Question: I want to make a sticky navbar that has a blur effect like <URL>. It should look like:

Here's what my HTML looks like:
'''
<header class="sticky z-10 top-10">
<nav class="backdrop-filter backdrop-blur flex items-center justify-center h-16 font-semibold text-sm after:absolute after:inset-x-0 after:w-full after:h-12 after:shadow-hr after:z-[-1] mt-12">
<section class="h-full">
<a class="flex items-center justify-center h-full pl-4" href="/"
><svg width="176" height="177" viewBox="0 0 176 177" xmlns="http://www.w3.org/2000/svg" class="w-4 h-4 fill-current dark:text-white -rotate-6"><path d="M56.576.872h4.352l20.224 70.144L51.712 177H.512L56.576.872zm57.6 144.896H71.424l10.752-39.424h20.48L72.448.872h46.848L175.36 177h-52.224l-8.96-31.232z" fill="currentColor"></path></svg><span class="text-lg sr-only">Home</span></a
>
</section>
<section class="h-full">
<ul class="flex items-center justify-center h-full">
<li class="mx-4"><a class="text-lg font-bold text-gray-700/75 hover:text-gray-900 dark:text-white/50 dark:hover:text-white" href="/essays">Essays</a></li>
<li class="mx-4"><a class="text-lg font-bold text-gray-700/75 hover:text-gray-900 dark:text-white/50 dark:hover:text-white" href="/tutorials">Tutorials</a></li>
<li class="mx-4"><a class="text-lg font-bold text-gray-700/75 hover:text-gray-900 dark:text-white/50 dark:hover:text-white" href="/snippets">Snippets</a></li>
<li class="mx-4"><a class="text-lg font-bold text-gray-700/75 hover:text-gray-900 dark:text-white/50 dark:hover:text-white" href="/tips">Tips</a></li>
<li class="mx-4"><a class="text-lg font-bold text-gray-700/75 hover:text-gray-900 dark:text-white/50 dark:hover:text-white" href="/feed.xml">RSS</a></li>
<li class="mx-4"><a class="text-lg font-bold text-gray-700/75 hover:text-gray-900 dark:text-white/50 dark:hover:text-white" href="/about">About</a></li>
</ul>
</section>
</nav>
</header>
<h1 class="text-5xl font-bold text-center font-serif mt-20">All Essays By Date</h1>
<h2 class="w-3/4 mx-auto mt-4 mb-8 text-lg font-semibold text-center text-gray-700 dark:text-gray-300 sm:w-2/4">Scroll down to browse all of my essays by date and title. Essays are listed in reverse chronological order with my newest essay at the top and my oldest essay at the bottom.</h2>
<main class="prose block mx-auto">
<p>Have you ever visited a website and been completely in awe of the elegance and simplicity of its design? For me, that website is <a target="_blank" rel="noopener noreferrer" href="https://stripe.com/">Stripe</a>. Stripe is a company that allows people and businesses to accept payments online and in mobile apps. That doesn't sound like a company that would have an exquisite website design, but look at how Stripe describes themselves on their about page.</p>
<blockquote>
<p>"We think that building an internet business is a problem rooted in code and design, not finance."</p>
</blockquote>
<p>Rather than making design an afterthought, it's treated as a first-class citizen at Stripe. You can almost feel the hours of work spent iterating over designs and making minor tweaks when viewing the website's pages. In this article, I'm going to break down how Stripe creates these beautiful designs and give some tips and tricks to web designers and developers alike.</p>
<h3 id="the-design">
<a href="#the-design" class="anchor"><span class="icon icon-link"></span></a>The Design
</h3>
<div style="display: inline-block; max-width: 100%; overflow: hidden; position: relative; box-sizing: border-box; margin: 0px;">
<div style="box-sizing: border-box; display: block; max-width: 100%;"></div>
</div>
<p>Pictured above is the design for Stripe's main landing page. At first glance, here's what really sticks out to me:</p>
<ol>
<li>Crisp typography</li>
<li>Stunning color palette</li>
<li>High-quality images</li>
<li>Bold call-to-action buttons</li>
</ol>
<p>Let's start with the first observation: the font.</p>
<h3 id="typography">
<a href="#typography" class="anchor"><span class="icon icon-link"></span></a>Typography
</h3>
<p>Stripe uses a font called <a target="_blank" rel="noopener noreferrer" href="https://www.fontshop.com/families/camphor">Camphor</a>. It's a modern, uncluttered, sans serif font designed by Nick Job in 2010. It <em>really</em> shines here and looks great in a variety of weights.</p>
<div style="display: inline-block; max-width: 100%; overflow: hidden; position: relative; box-sizing: border-box; margin: 0px;">
<div style="box-sizing: border-box; display: block; max-width: 100%;"> </div>
<p>Let's see how we can make our font as crisp and clear as possible. First, we'll define our font family to be Camphor along with some fallback fonts. <strong>Note:</strong> Camphor is not free and should be purchased if you're planning to use it in production. However, I did find a <a target="_blank" rel="noopener noreferrer" href="https://gist.github.com/bdno86/d1f49b6f533df3f832b39d6cc3194303">gist containing the font</a> which you can mess around with.</p>
<p>We can utilize the <code>text-rendering</code> CSS property to allow us to choose quality over speed, as well as some vendor specific properties to make our font sharper. <strong>Note:</strong> These should work for Chrome, Safari, and Firefox on Mac.</p>
<pre class="language-css"><code class="language-css"><span class="token selector">body</span> <span class="token punctuation">{</span>
<span class="token property">font-family</span><span class="token punctuation">:</span> Camphor<span class="token punctuation">,</span> Open Sans<span class="token punctuation">,</span> Segoe UI<span class="token punctuation">,</span> sans-serif<span class="token punctuation">;</span>
<span class="token property">text-rendering</span><span class="token punctuation">:</span> optimizeLegibility<span class="token punctuation">;</span>
<span class="token property">-webkit-font-smoothing</span><span class="token punctuation">:</span> antialiased<span class="token punctuation">;</span>
<span class="token property">-moz-osx-font-smoothing</span><span class="token punctuation">:</span> grayscale<span class="token punctuation">;</span>
<span class="token punctuation">}</span>
</code></pre>
<h3 id="example">
<a href="#example" class="anchor"><span class="icon icon-link"></span></a>Example
</h3>
<p>In this example, I apply <code>-webkit-font-smoothing</code> followed by <code>text-rendering</code>.</p>
</main>
'''
The relevant part is the 'nav' part only. The rest of the boilerplate is to add content so it enables scroll.
I have created a <URL>.
Basically, I want to scroll with a sticky nav wihout overlapping content. How can I achieve that effect?
I added 'backdrop-filter backdrop-blur' to 'nav' to add the blur effect but the content scrolls above 'nav' as my 'height' probably isn't enough.
I added some 'height' to the 'header' & bunch of other properties like:
'''
height: 92px;
background: darkred;
position: relative;
top: 0;
'''
But it isn't going to the 'top' completely. I think I need to add a plain ol' 'div' with a background color that is similar to 'body' but I am confused where I should put it? Or it should be on the 'header'?
I want the nav to be prominent basically with content scrolling below it if it makes sense. How do I do it?
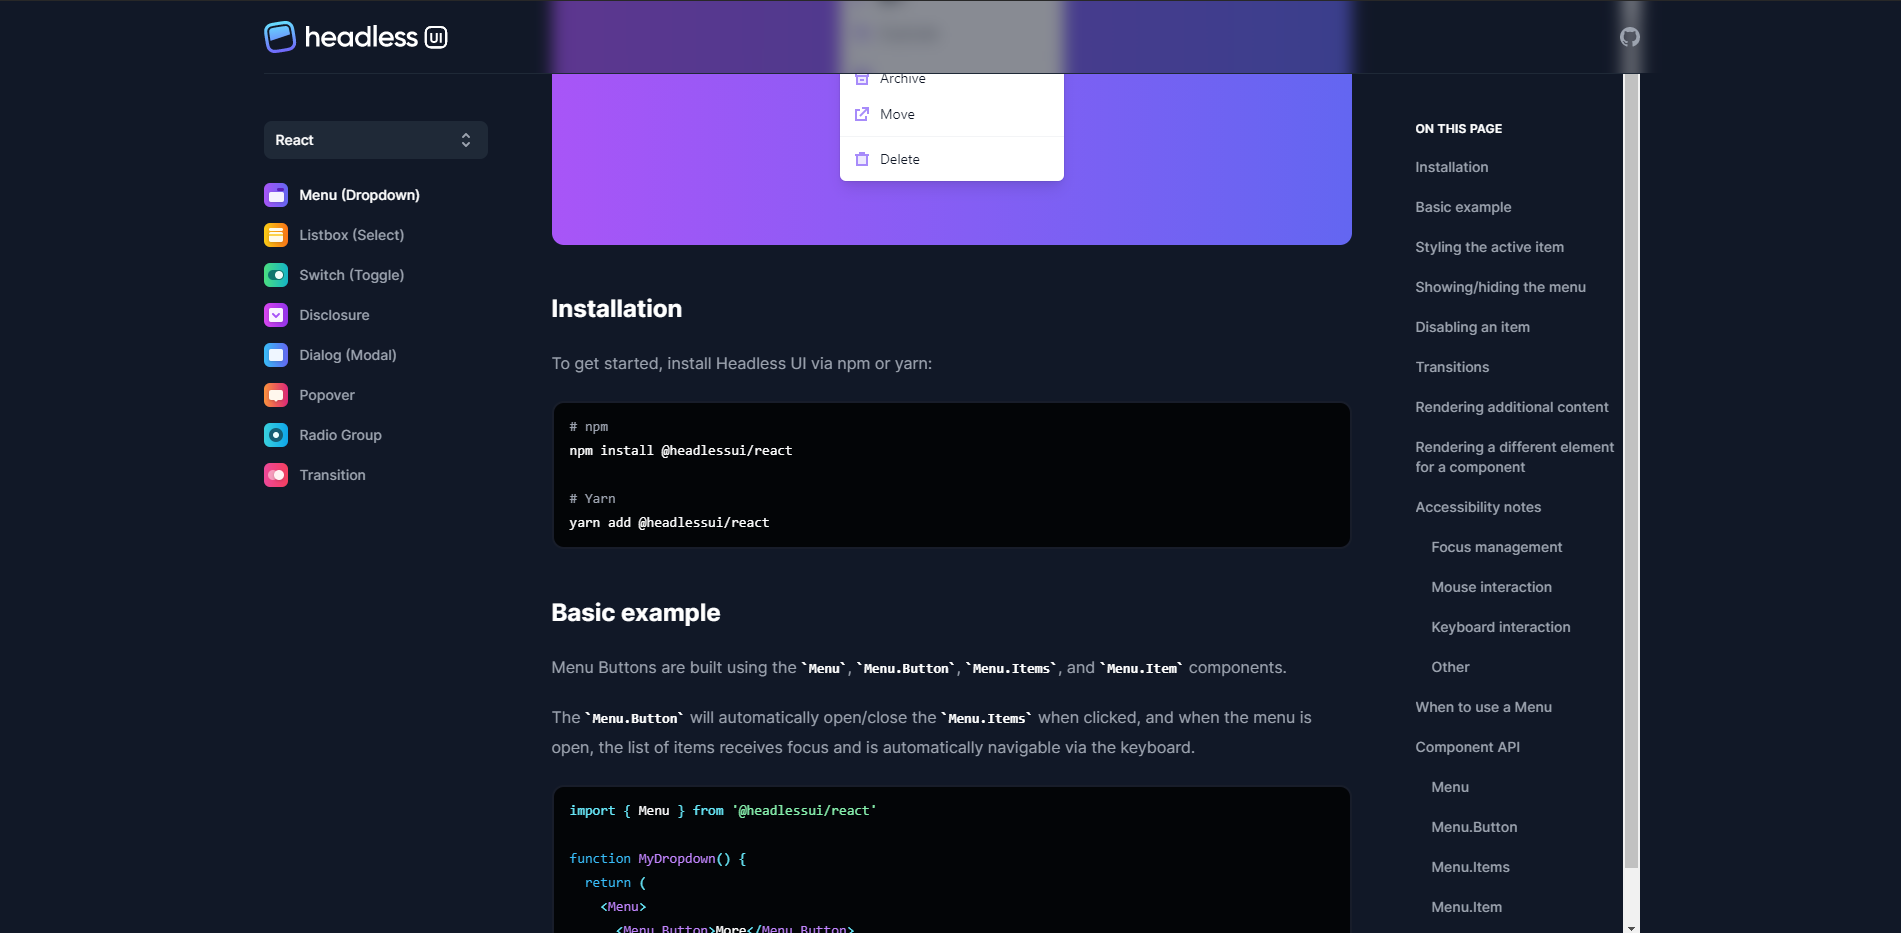
Answer: I managed to make it sticky with content going under getting blurred using few tricks:
1. Changed margin to padding so mt-12 becomes pt-12
2. Added pb-10
3. Changed backdrop-filter backdrop-blur from nav to header
This is the code that has changed:
'''
<header
className="sticky top-0 z-10 pt-12 pb-10 backdrop-filter backdrop-blur
dark:bg-primary dark:text-white"
>
<nav
className="flex items-center justify-center h-16 font-semibold text-sm
after:absolute after:inset-x-0 after:w-full after:h-12 after:shadow-hr after:z-[-1]"
></nav>
</header>
'''